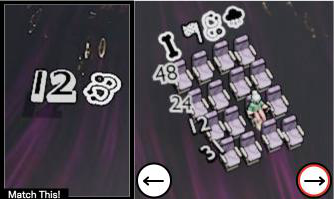
Task: seats
Answer: yes